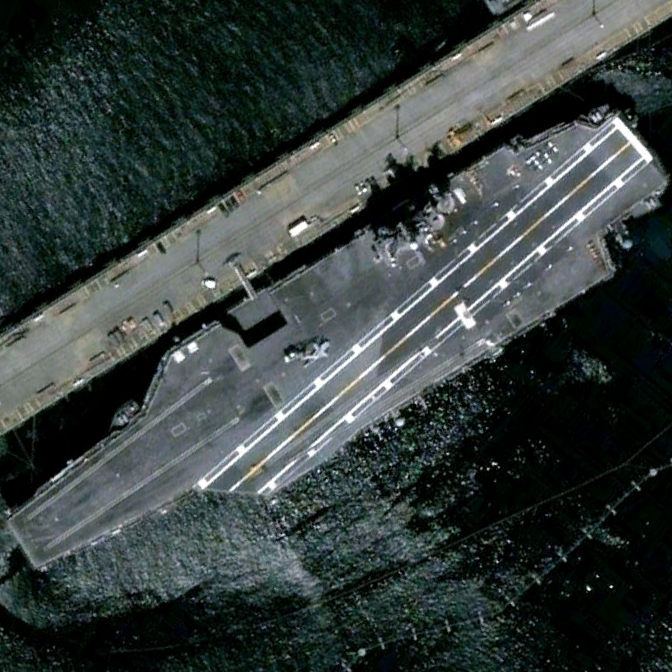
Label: aircraft_carrier